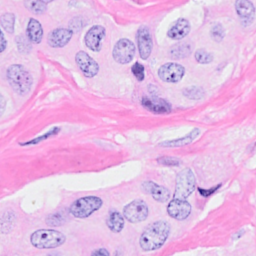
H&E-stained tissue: Breast